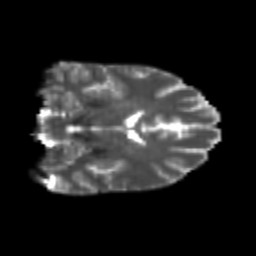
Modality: T2w
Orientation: coronal
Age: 24
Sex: female
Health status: healthy
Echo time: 0.074 s